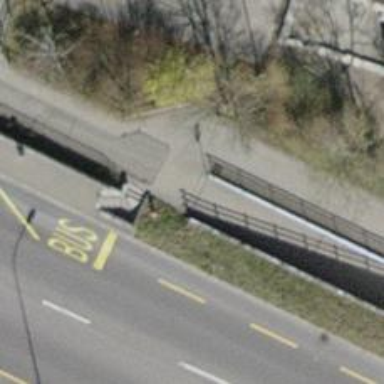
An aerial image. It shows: Footway road with embankment.